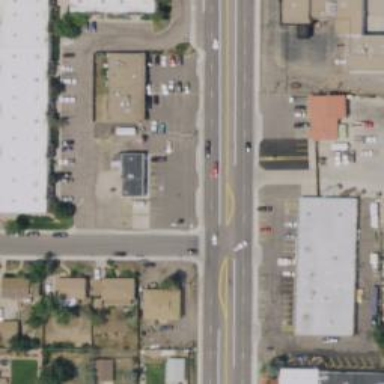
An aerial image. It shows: Unmarked road crossing.